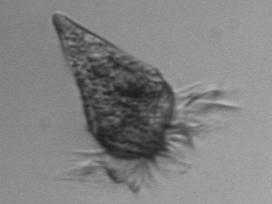
Label: Strombidium_wulffi